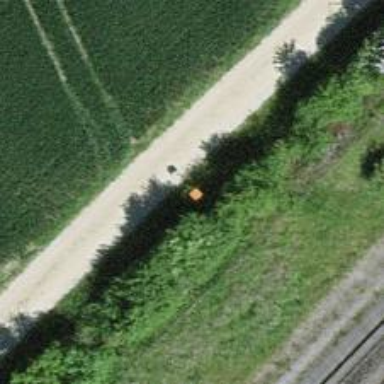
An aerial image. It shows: Orange aerial marker.